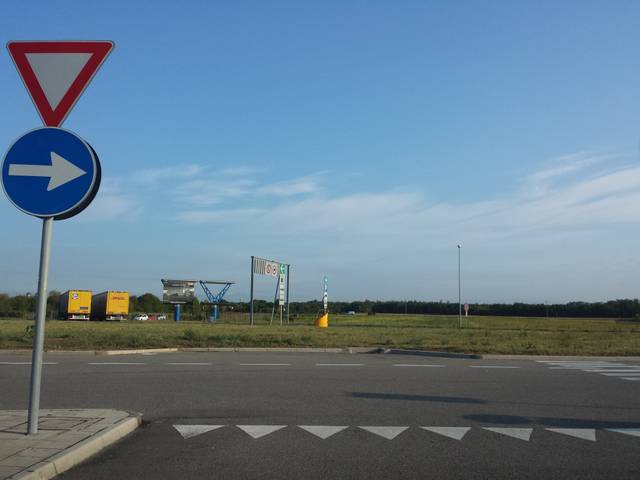
Region: Italy
Coordinates: 45.576, 9.394